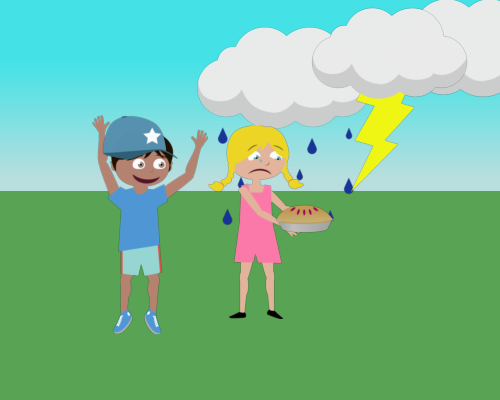
there are three clouds upper right corner. the cloud is raining then bolt then regular but bolt is hidden.  behind the other two regular but mostly cut  then dude center left hands up with star hat chest at skyline girl hand out facing right too chest at skyline sad holding pie with hands under rain. rain touches her hair.